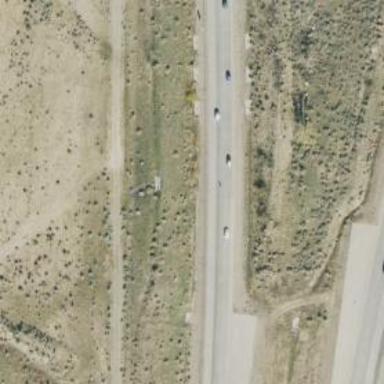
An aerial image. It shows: Trunk highway with expressway features.